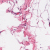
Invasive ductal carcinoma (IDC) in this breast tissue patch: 0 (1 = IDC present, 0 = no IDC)